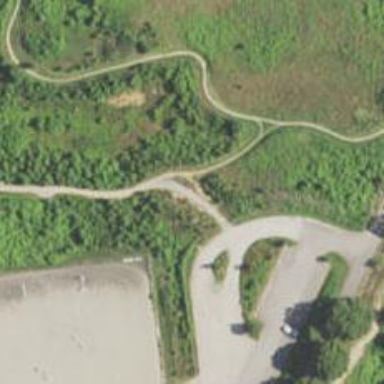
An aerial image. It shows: Path with cycle track.